Field crop: tomato
Growth stage: 2
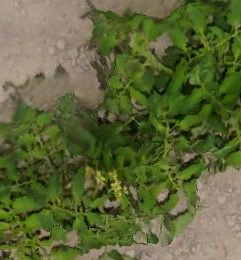
Species: tomato